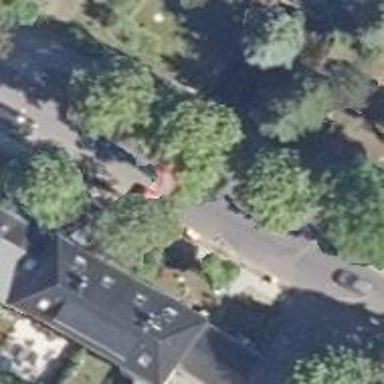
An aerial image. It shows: Terrace building with hipped roof shape.